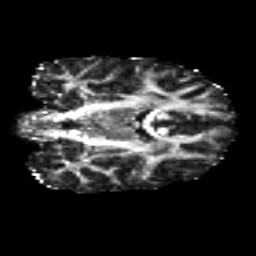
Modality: FA
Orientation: coronal
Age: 20
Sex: male
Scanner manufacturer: siemens
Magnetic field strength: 3 T
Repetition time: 8.8 s
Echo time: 0.085 s